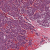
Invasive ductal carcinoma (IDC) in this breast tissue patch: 1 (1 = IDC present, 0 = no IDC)